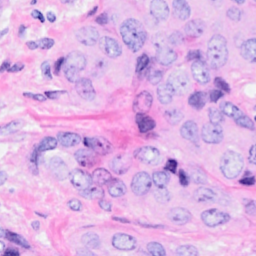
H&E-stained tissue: Breast